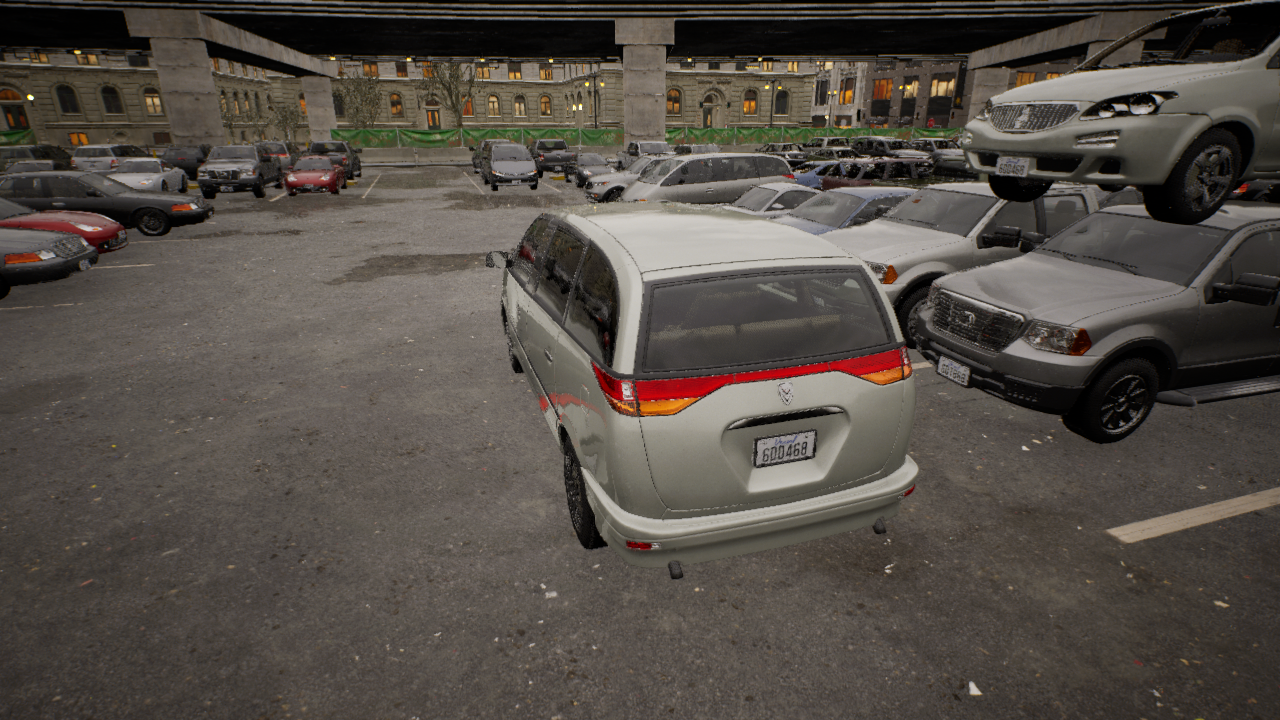
Venue: arterial
Lighting: golden hour
Vehicle rig: minivan